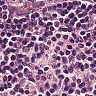
Metastatic tissue present: no